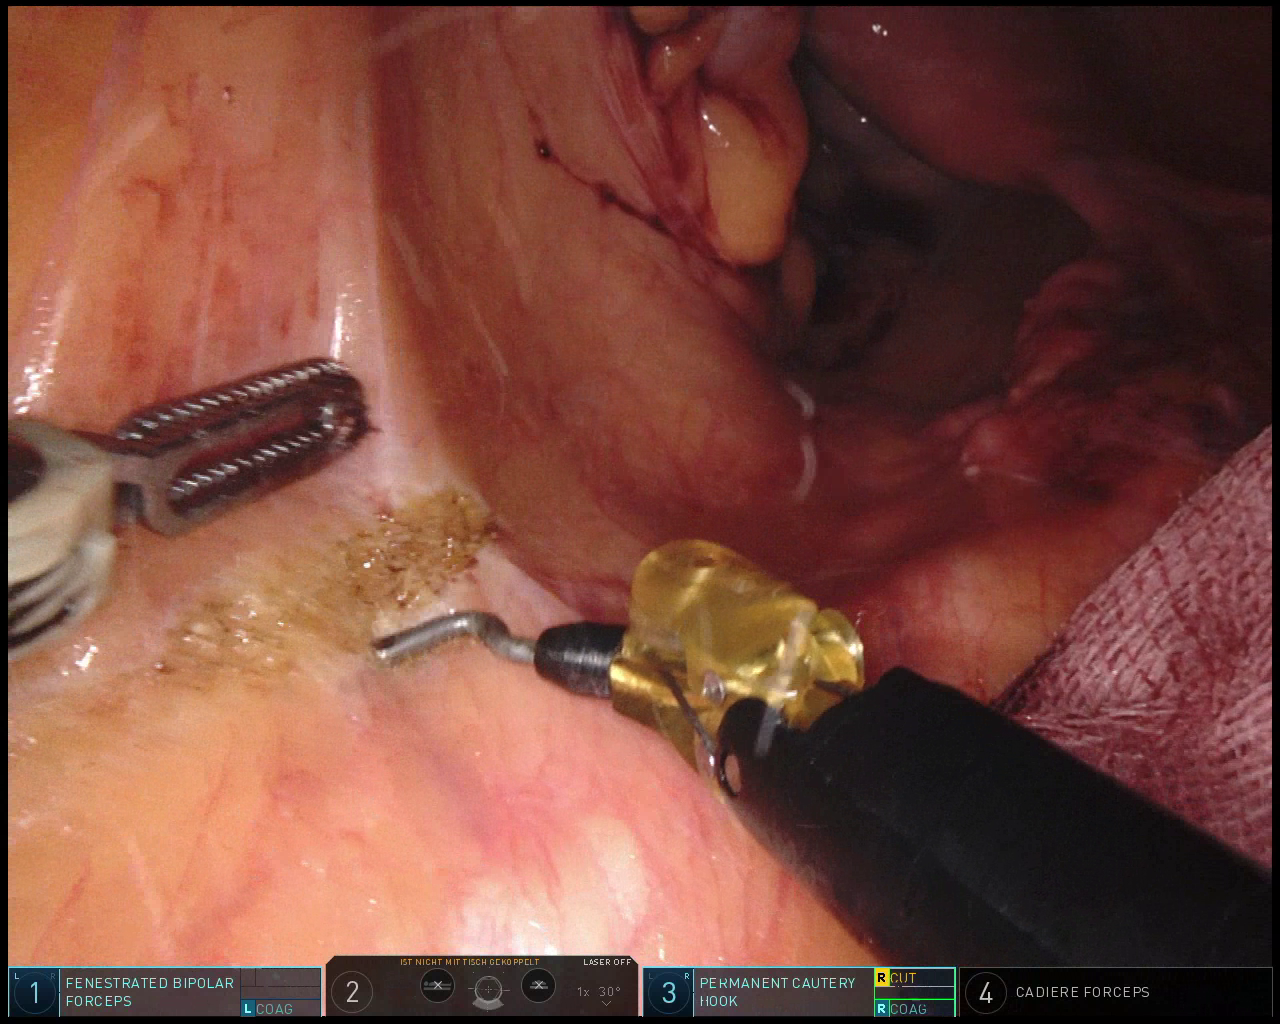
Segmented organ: ureter
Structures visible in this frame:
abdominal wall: no
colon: yes
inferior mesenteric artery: no
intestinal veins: no
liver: no
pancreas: no
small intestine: no
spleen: no
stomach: no
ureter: yes
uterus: yes
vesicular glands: no